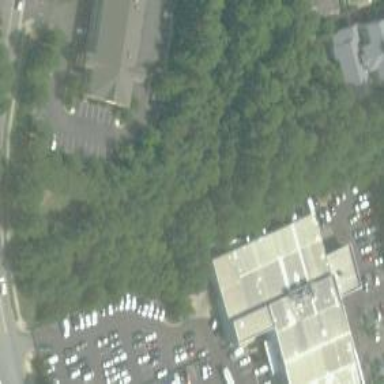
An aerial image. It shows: Commercial building with car shop.